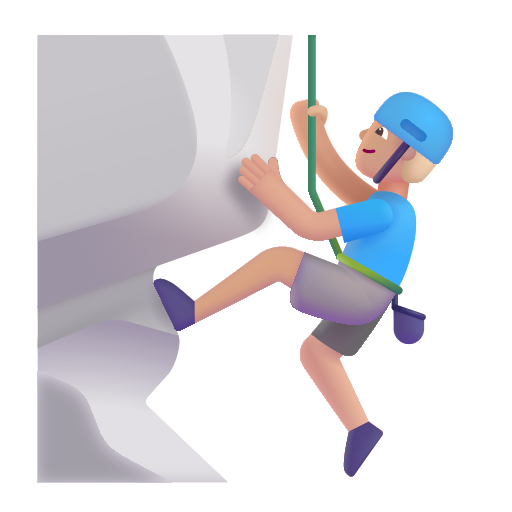
man climbing color  light